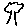
Label: tree